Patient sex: F
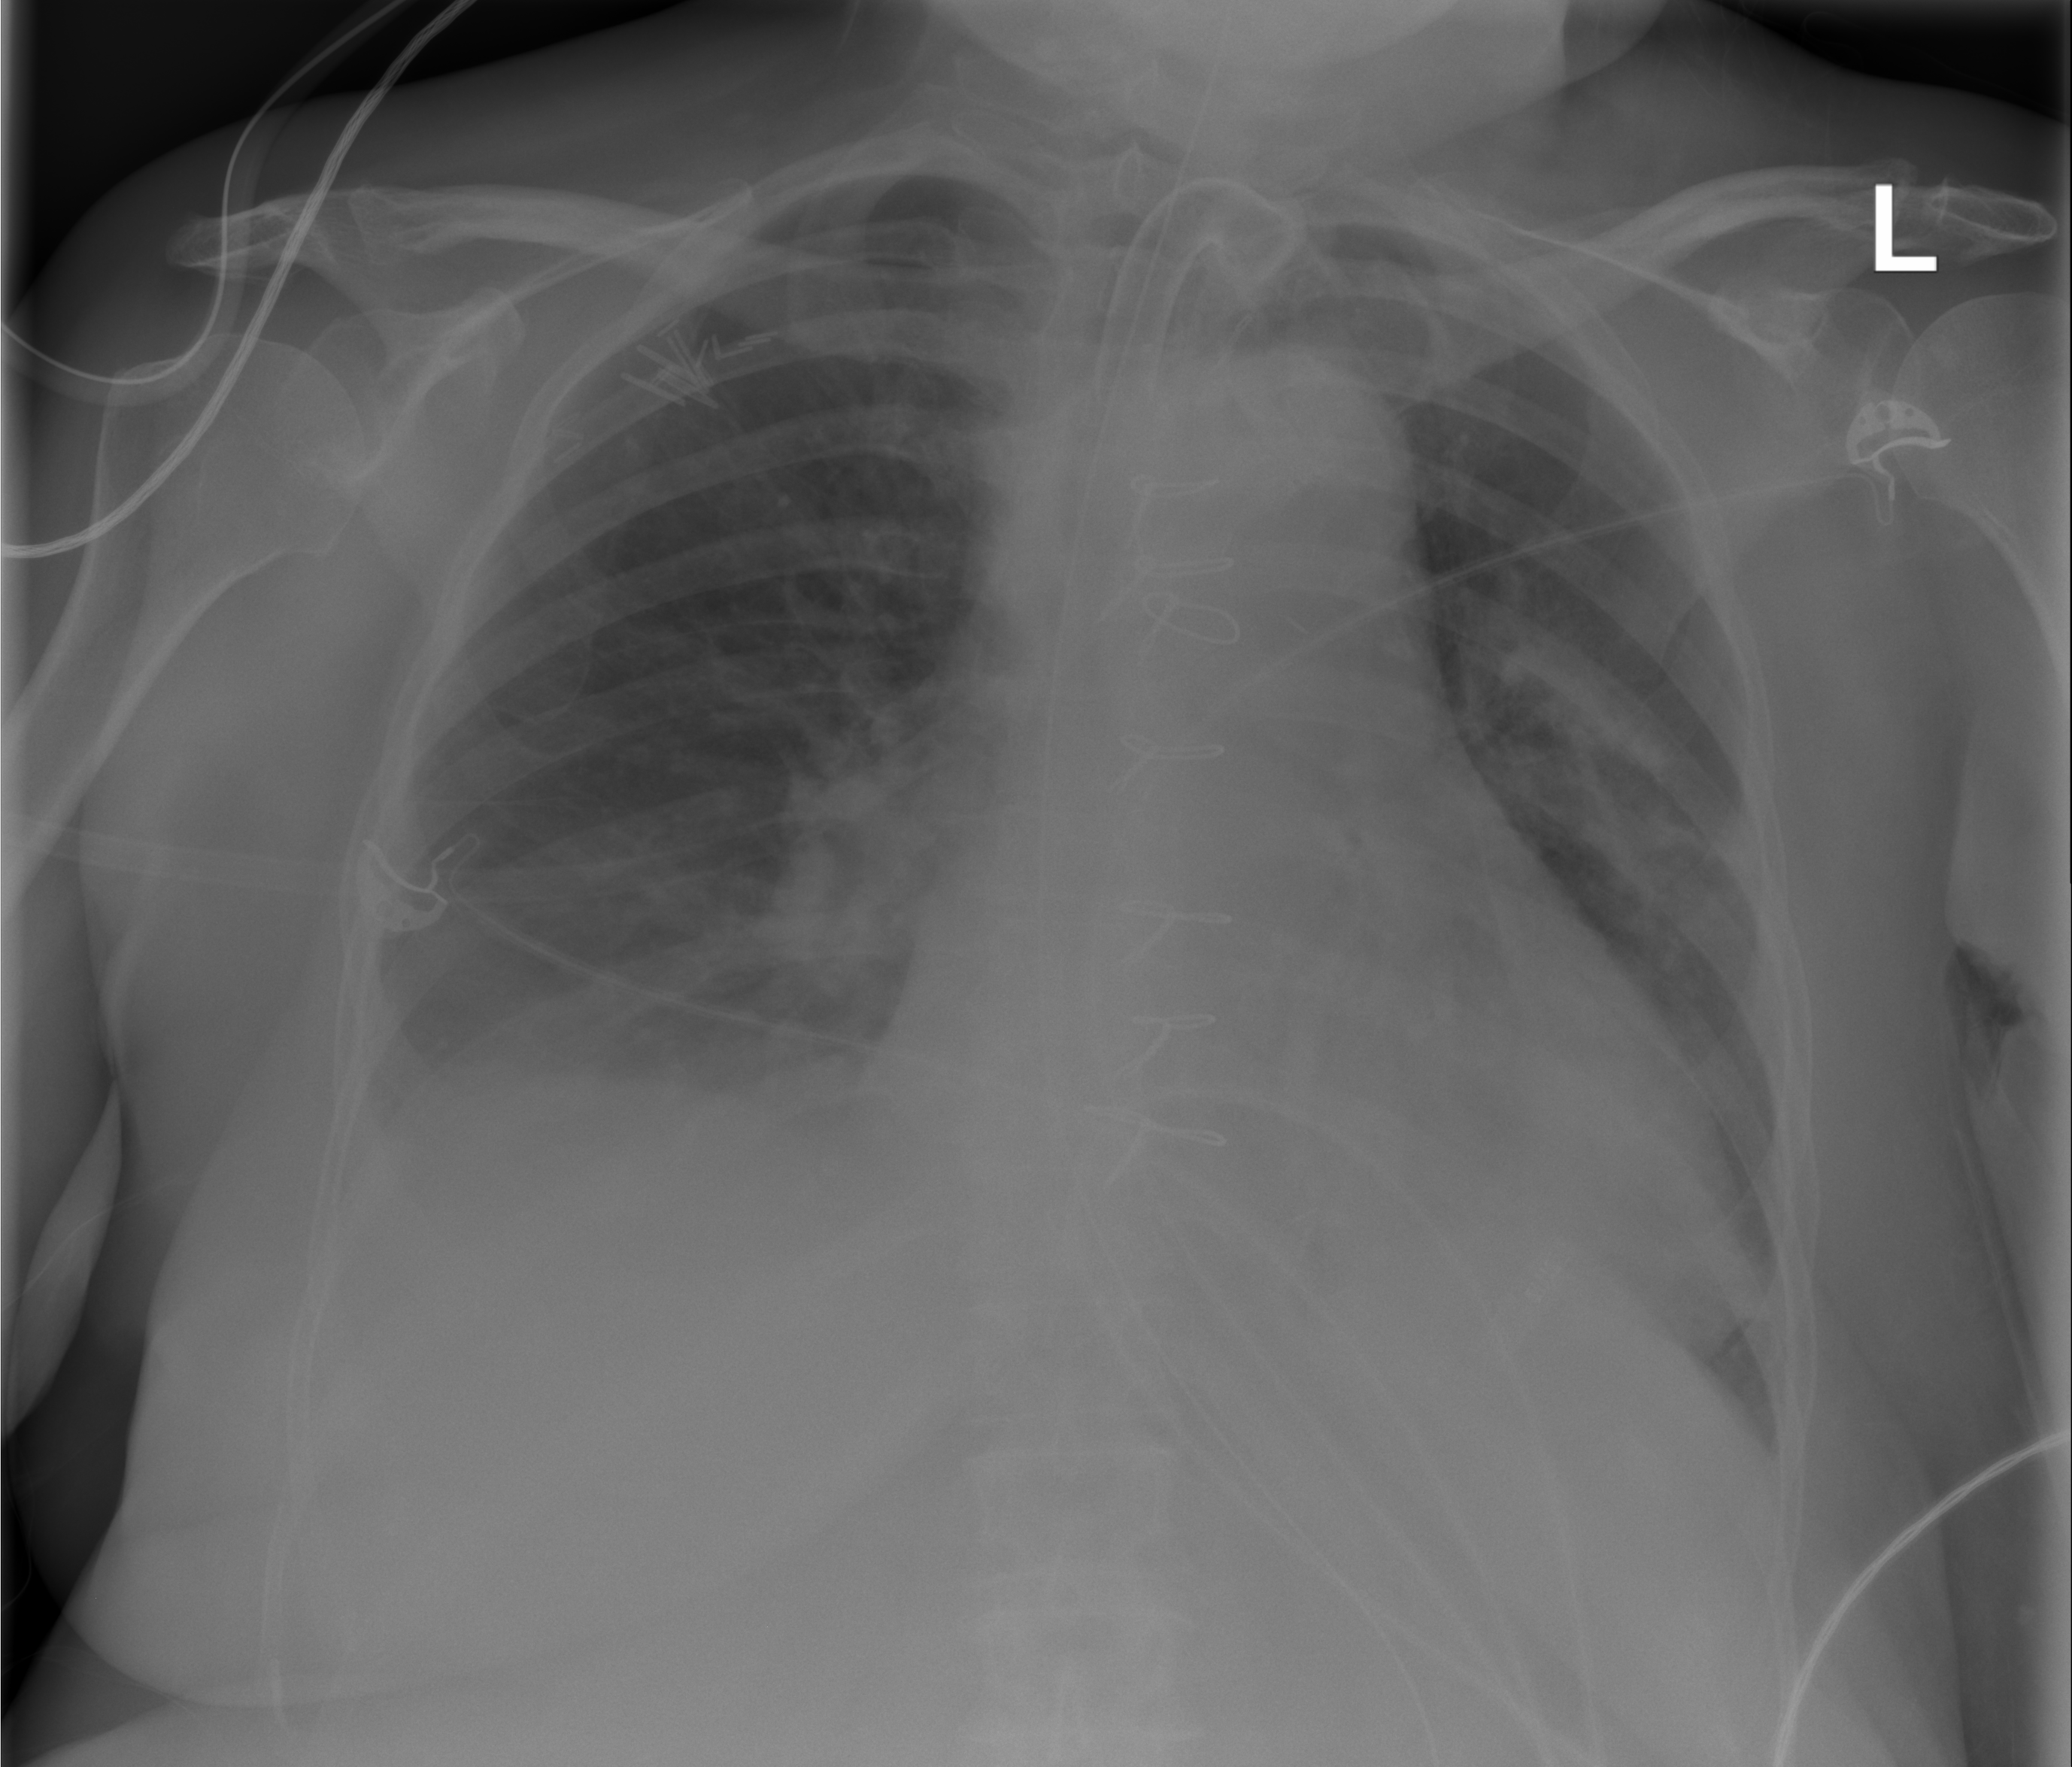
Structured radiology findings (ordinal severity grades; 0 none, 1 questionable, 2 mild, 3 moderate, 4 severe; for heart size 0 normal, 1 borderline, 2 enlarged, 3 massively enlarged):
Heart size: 2
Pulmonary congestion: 0
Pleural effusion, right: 2
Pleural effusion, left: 1
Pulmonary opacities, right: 1
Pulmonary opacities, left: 2
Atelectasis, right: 2
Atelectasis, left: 2